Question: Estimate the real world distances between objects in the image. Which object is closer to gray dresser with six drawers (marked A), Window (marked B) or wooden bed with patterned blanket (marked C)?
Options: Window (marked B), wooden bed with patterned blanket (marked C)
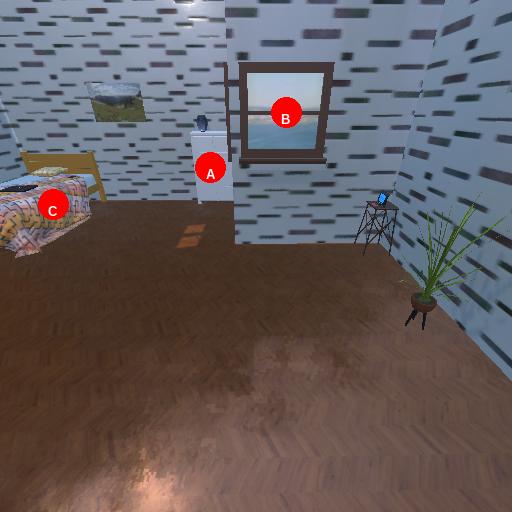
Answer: Window (marked B)